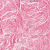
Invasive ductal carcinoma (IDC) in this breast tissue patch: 0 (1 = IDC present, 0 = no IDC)